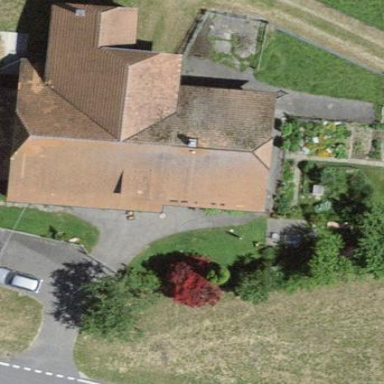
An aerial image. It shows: Farm building.